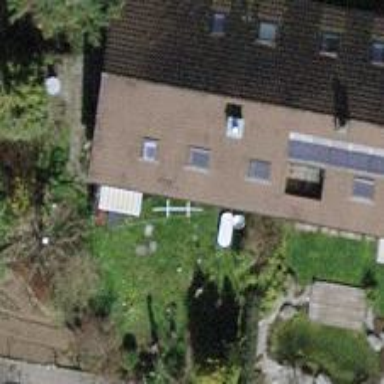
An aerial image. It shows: Semidetached house.